Question: How I am able to zoom in on a rectangular area on an image using jQuery?

I don't need the selection functionality working, just need to have a code that zoom in that area on ONE image by defining the correct position and scale.
Many thanks
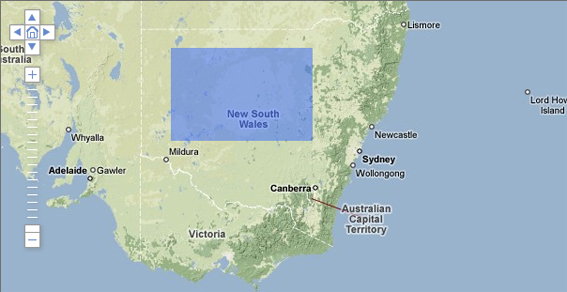
Answer: You can use the <URL> function for this.
You'll want to animate the <URL> property.
I personally use this extension for animations, since CSS3 transitions are generally smoother:
<URL>